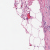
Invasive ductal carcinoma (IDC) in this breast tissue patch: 0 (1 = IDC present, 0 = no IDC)